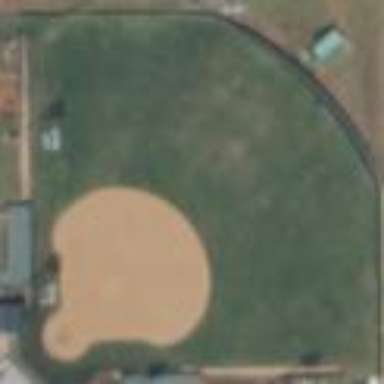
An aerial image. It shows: Baseball pitch for leisure land activities.